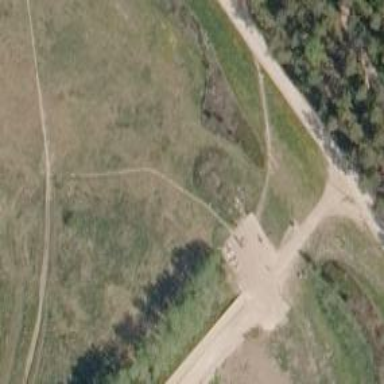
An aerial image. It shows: Path.